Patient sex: F
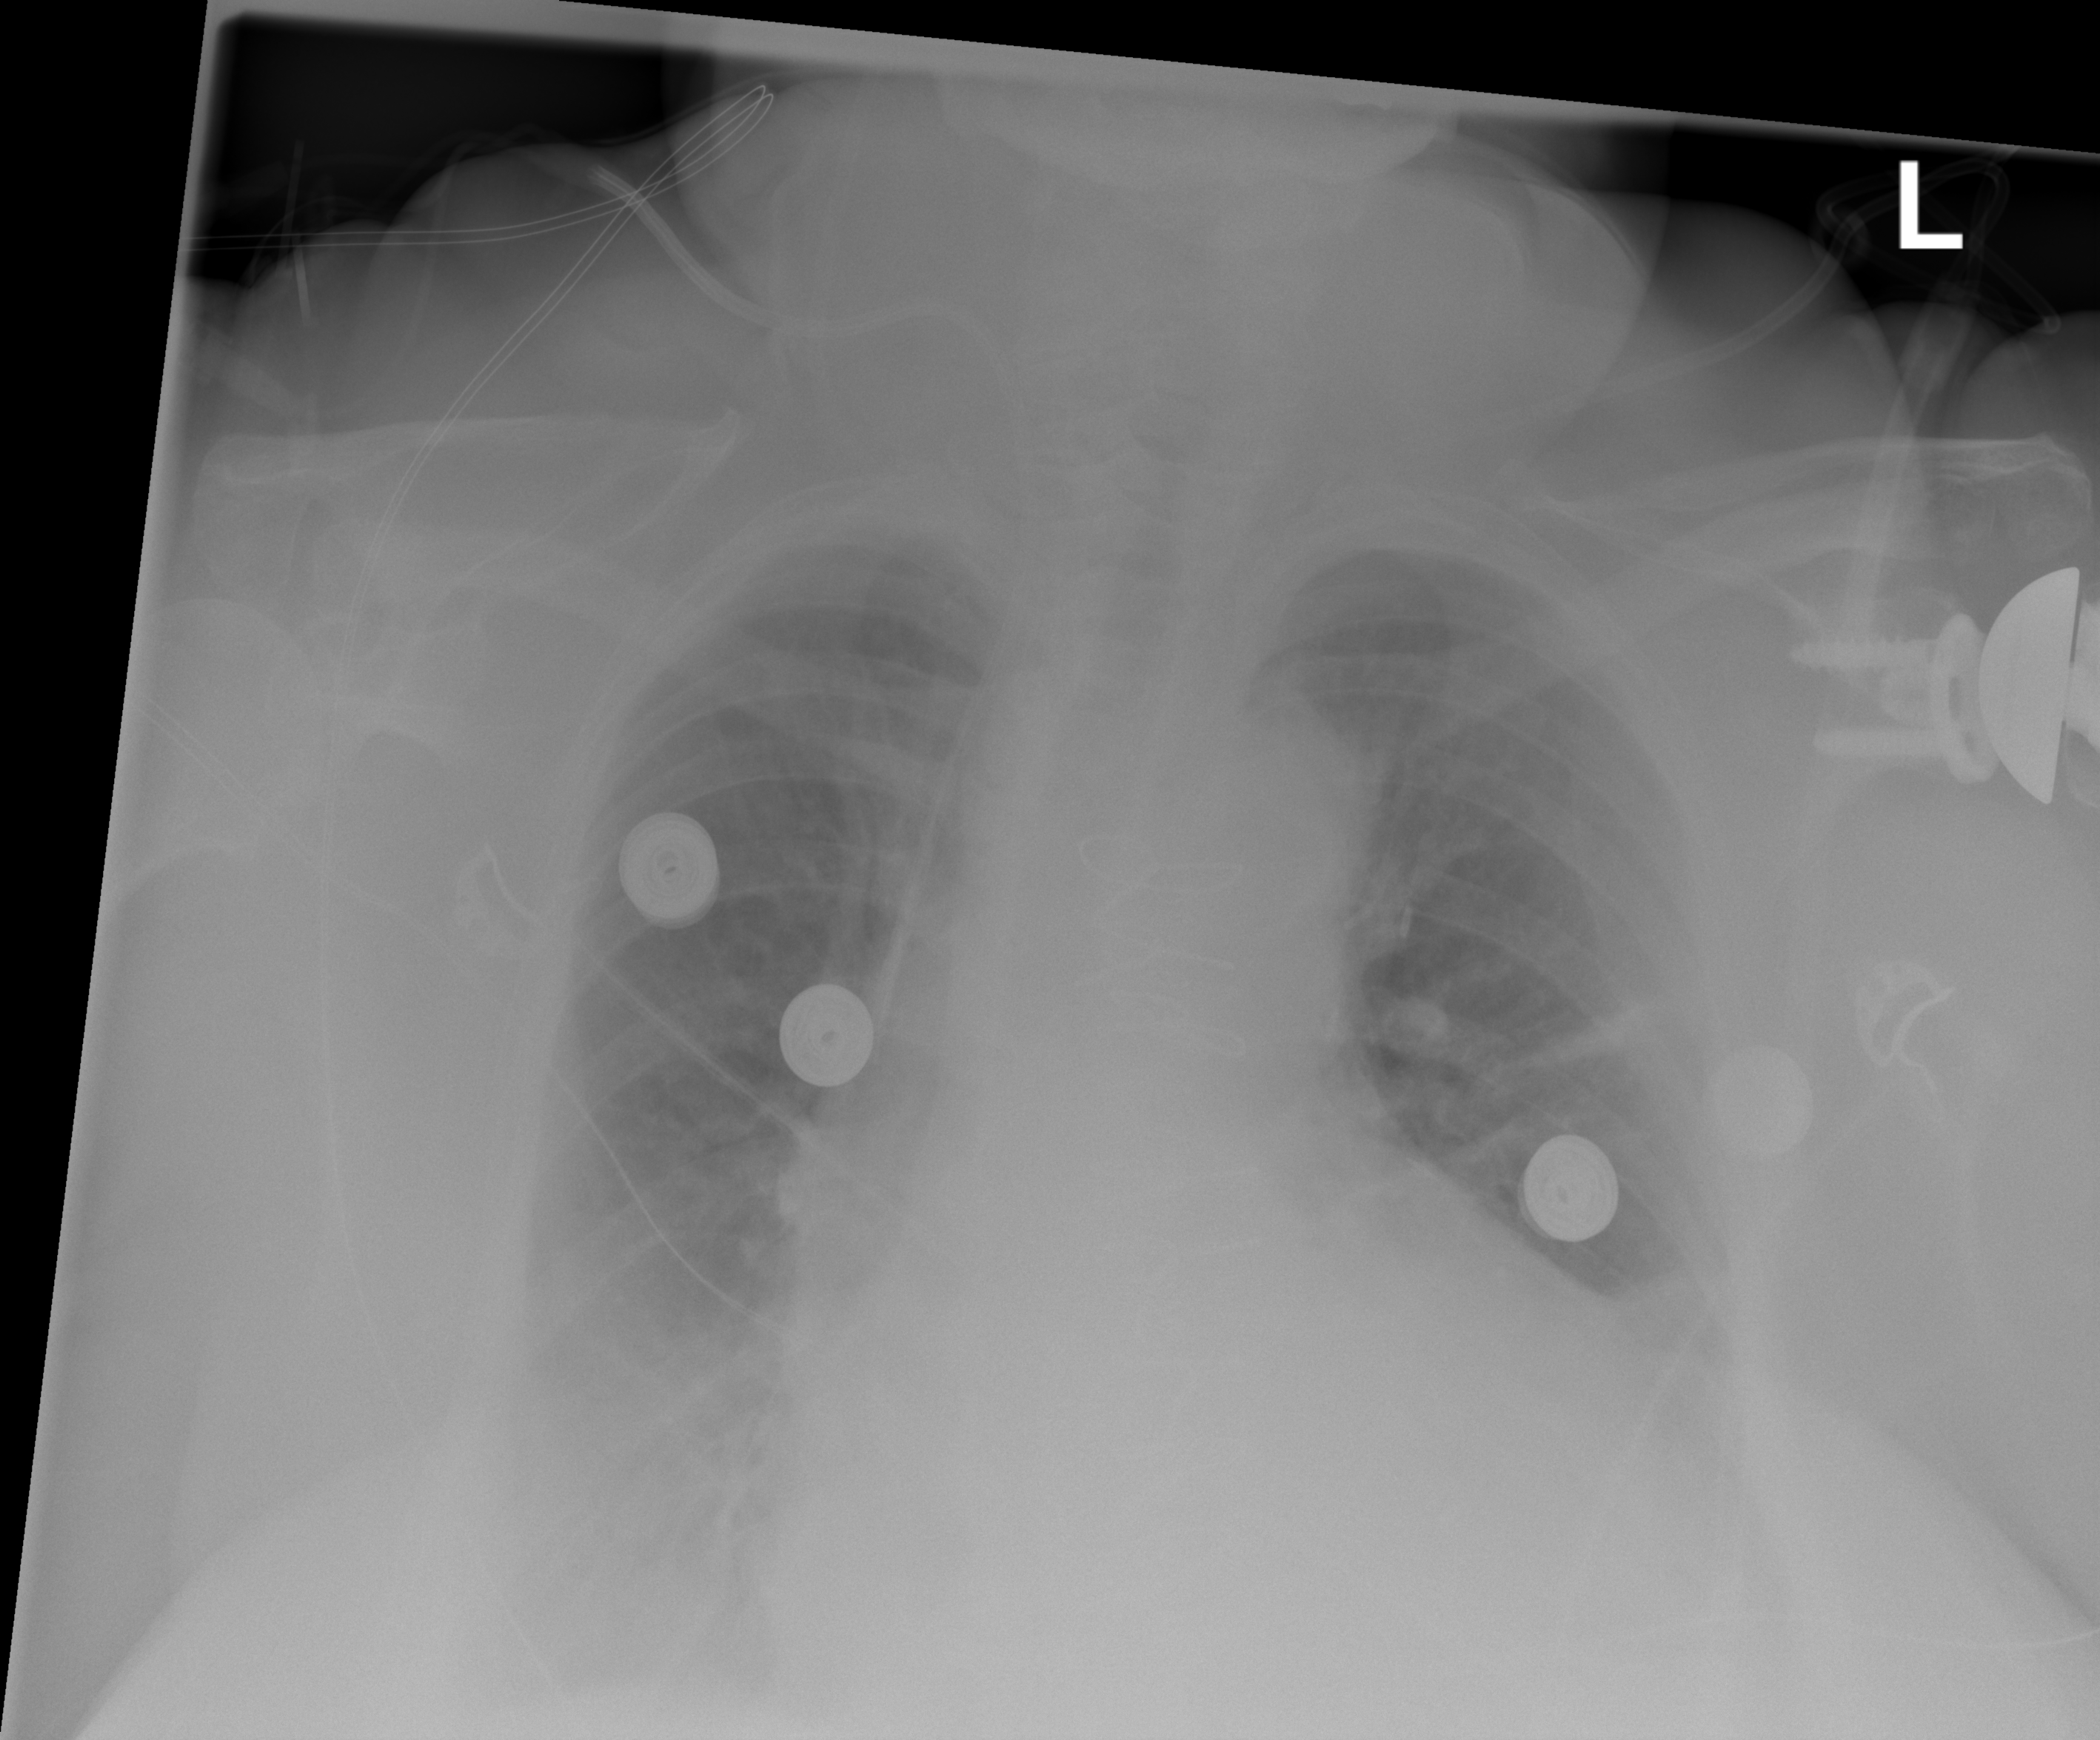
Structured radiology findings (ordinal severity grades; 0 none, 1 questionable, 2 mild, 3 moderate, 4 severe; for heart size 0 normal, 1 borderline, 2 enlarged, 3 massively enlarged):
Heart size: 2
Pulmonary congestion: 2
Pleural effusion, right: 2
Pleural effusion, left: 2
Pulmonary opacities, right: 0
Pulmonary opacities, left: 0
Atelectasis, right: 2
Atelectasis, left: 2